Interaction volume radius: 5 \u00c5
Interaction volume height: 30 \u00c5
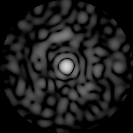
Disorder parameter: 0.84